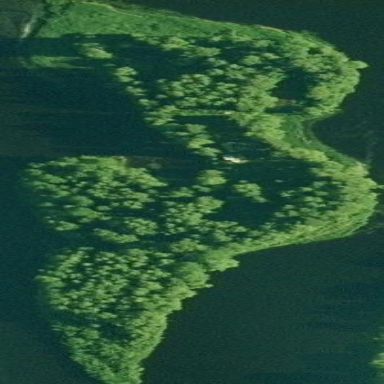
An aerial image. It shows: Islet.